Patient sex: M
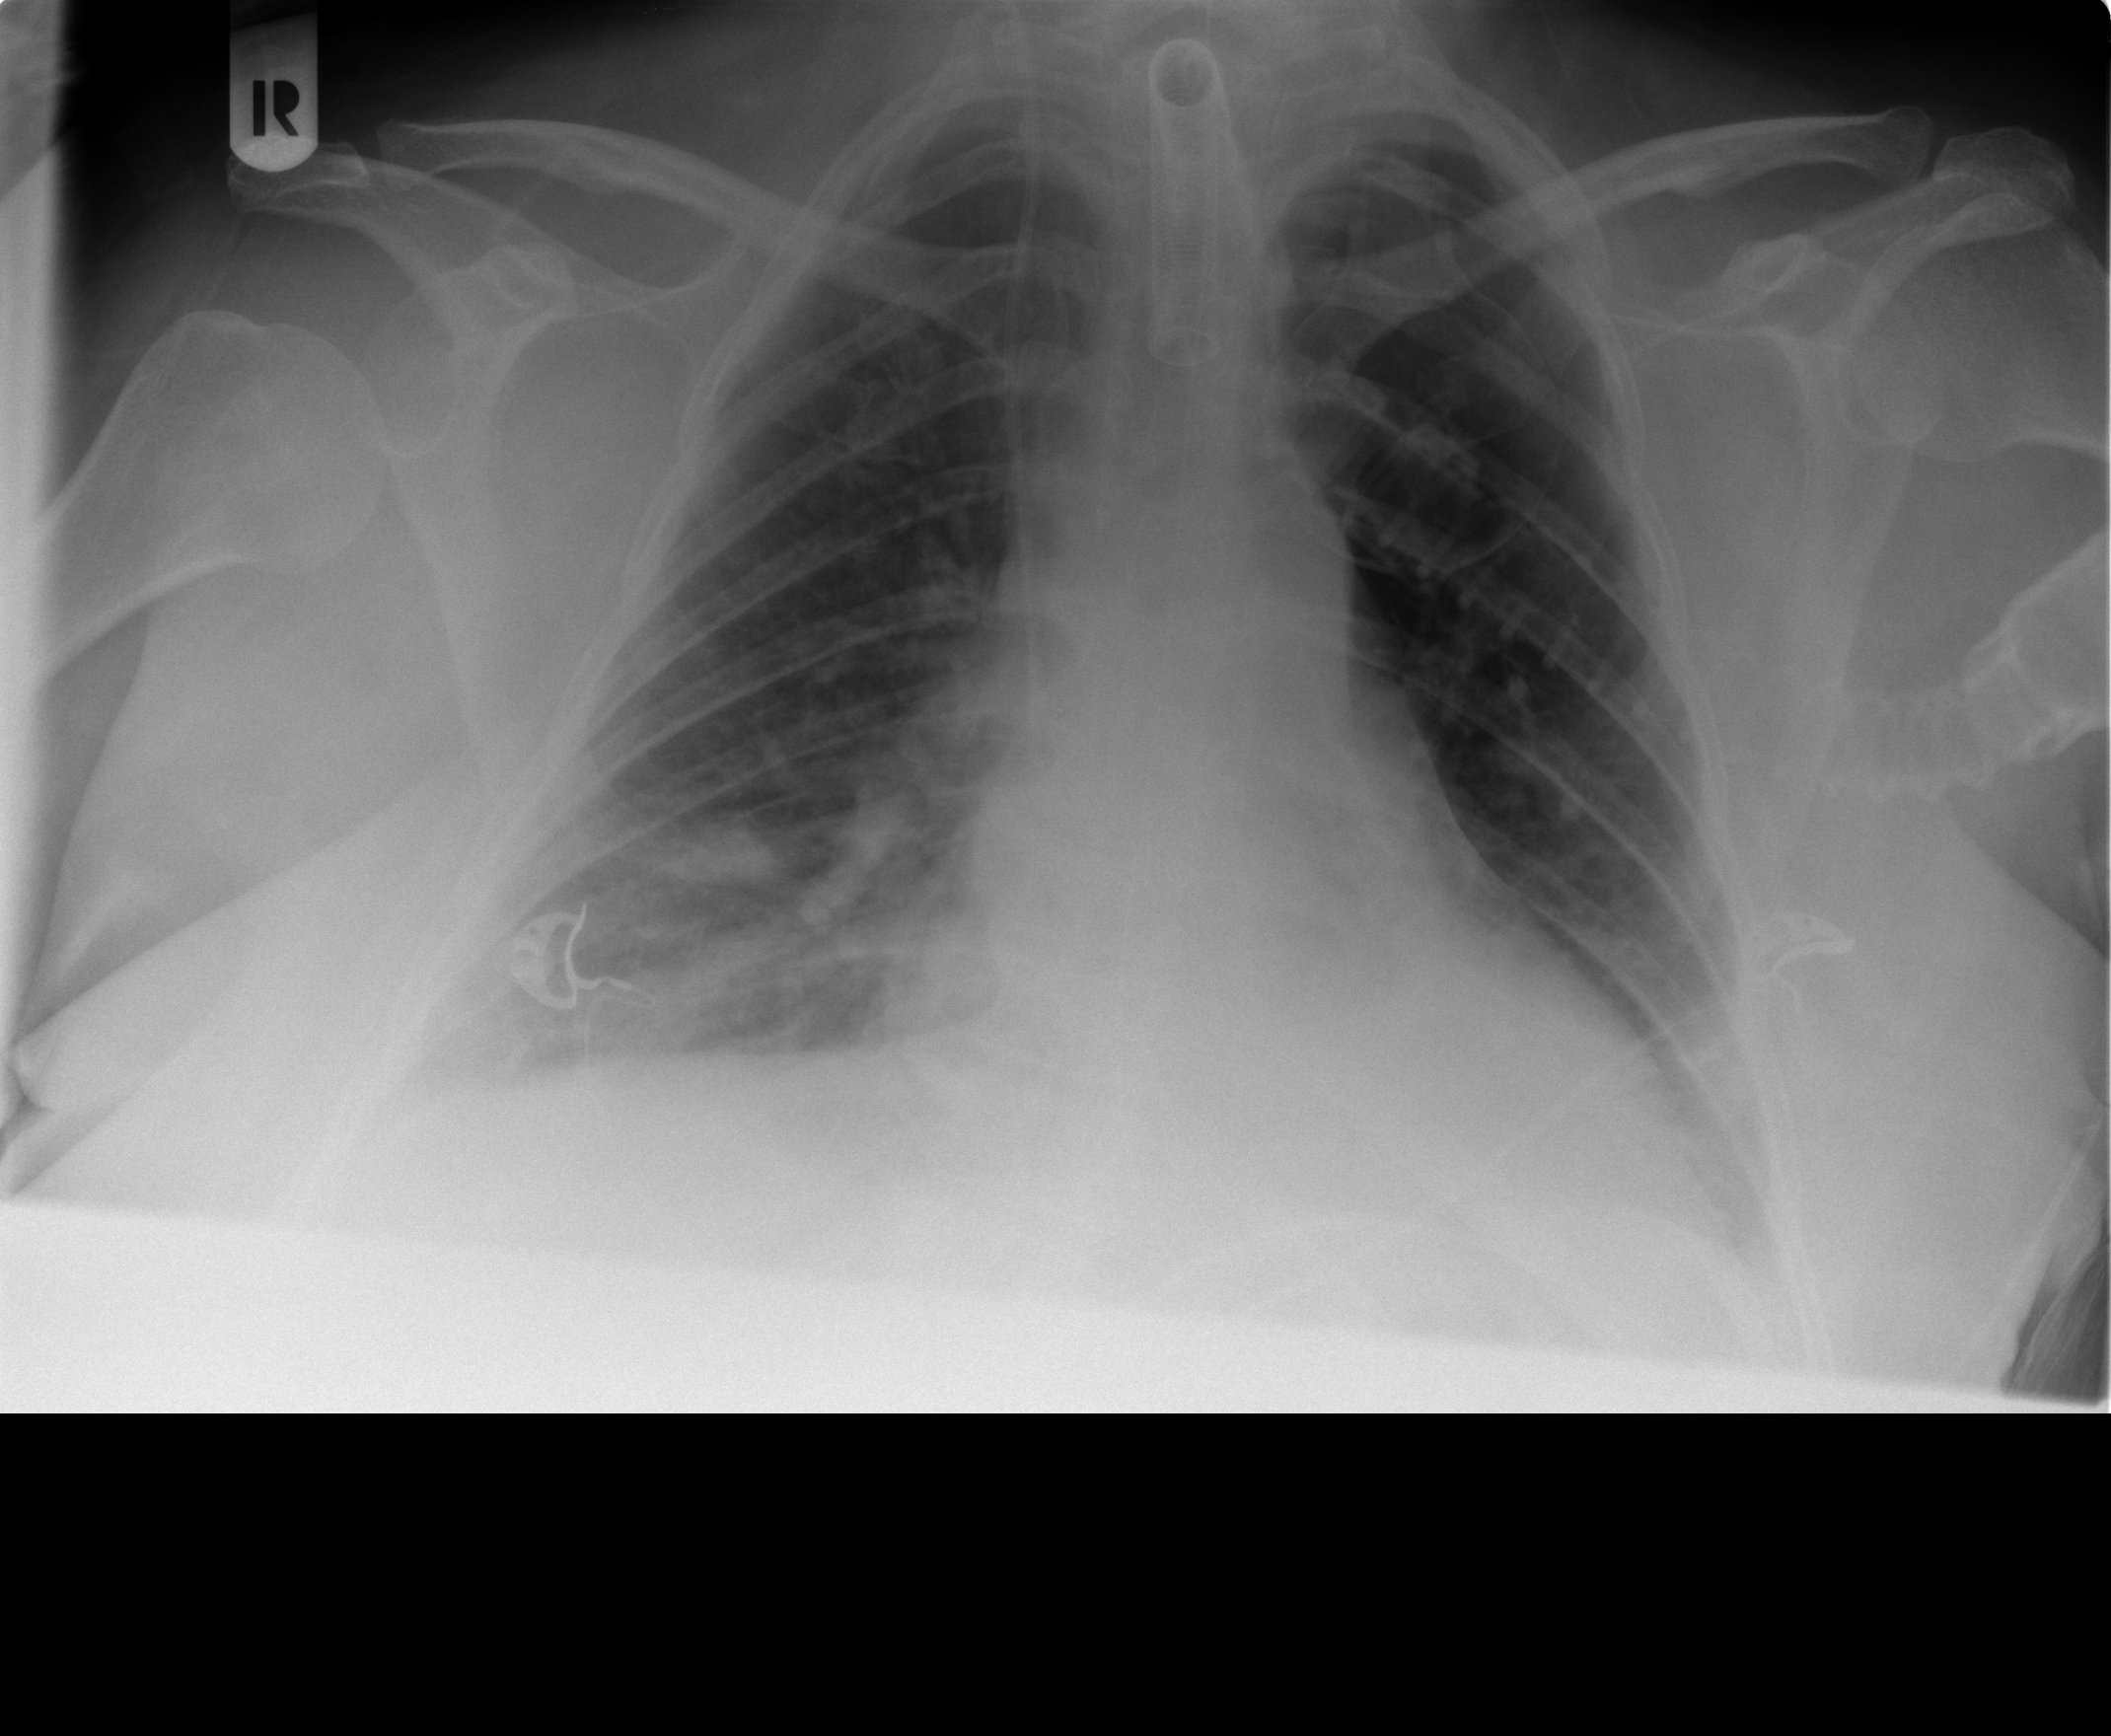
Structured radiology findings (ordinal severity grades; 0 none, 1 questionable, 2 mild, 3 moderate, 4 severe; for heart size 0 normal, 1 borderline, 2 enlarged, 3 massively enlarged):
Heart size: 0
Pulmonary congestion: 2
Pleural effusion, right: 2
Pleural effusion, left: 1
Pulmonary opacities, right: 2
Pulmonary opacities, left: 2
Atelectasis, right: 2
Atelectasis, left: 2